Aerial crown-view tile of a tropical tree (Barro Colorado Island, Panama), acquired 20250512:
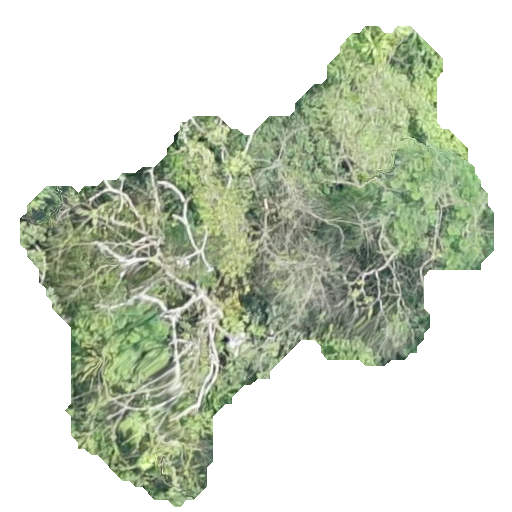
Species: Guazuma ulmifolia
GBIF accepted scientific name: Guazuma ulmifolia
Crown area: 173.62 m²